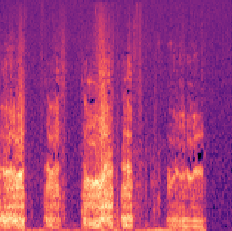
Sound class: Pig